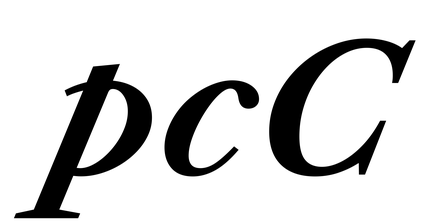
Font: LibreCaslonText-Italic_Bold_Italic